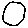
Label: circle